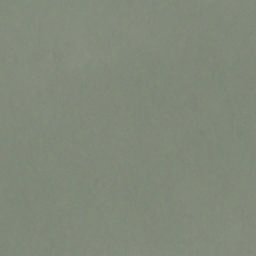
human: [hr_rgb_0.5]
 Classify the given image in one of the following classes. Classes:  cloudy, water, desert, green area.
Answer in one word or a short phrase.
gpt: cloudy